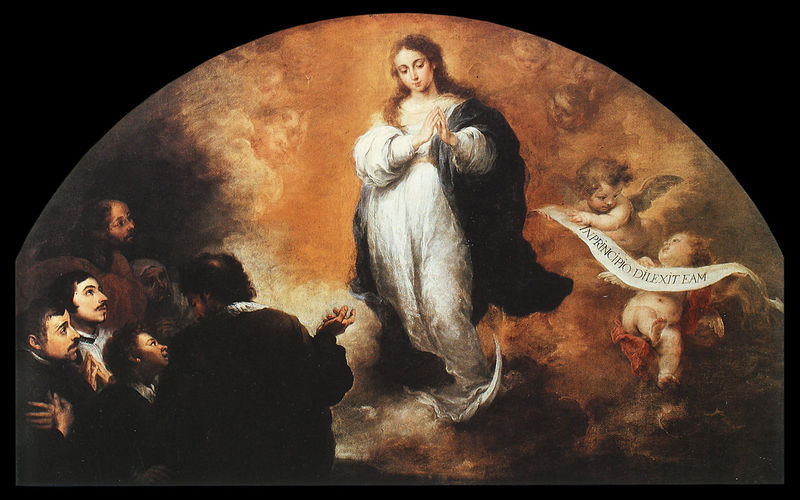
Titel: Die unbefleckte Empfängnis
Künstler: Bartolomé Esteban Murillo
Institution: Paris, Musée du Louvre
Schlagwörter: blau, flügel, gemälde, gott, hand, himmel, mann, umhang, weiß, wolken, gelb, braun, frau, kleid, kleider, männer, blick, rot, wolke, hände, niederlande, gewand, haare, locken, engel, putte, putto, schrift, bogen, farbe, kuppel, banner, schnurbart, inschrift, wandgemälde, unten, links, mondsichel, niederländisch, beten, gebet, göttin, halbkreis, brauntöne, vision, erscheinung, heilige, heilig, putten, maria, betend, spruchband, schriftband, herab, diskurs, herauf, 1650, 17. jahrhundert, betebn, suppraporte